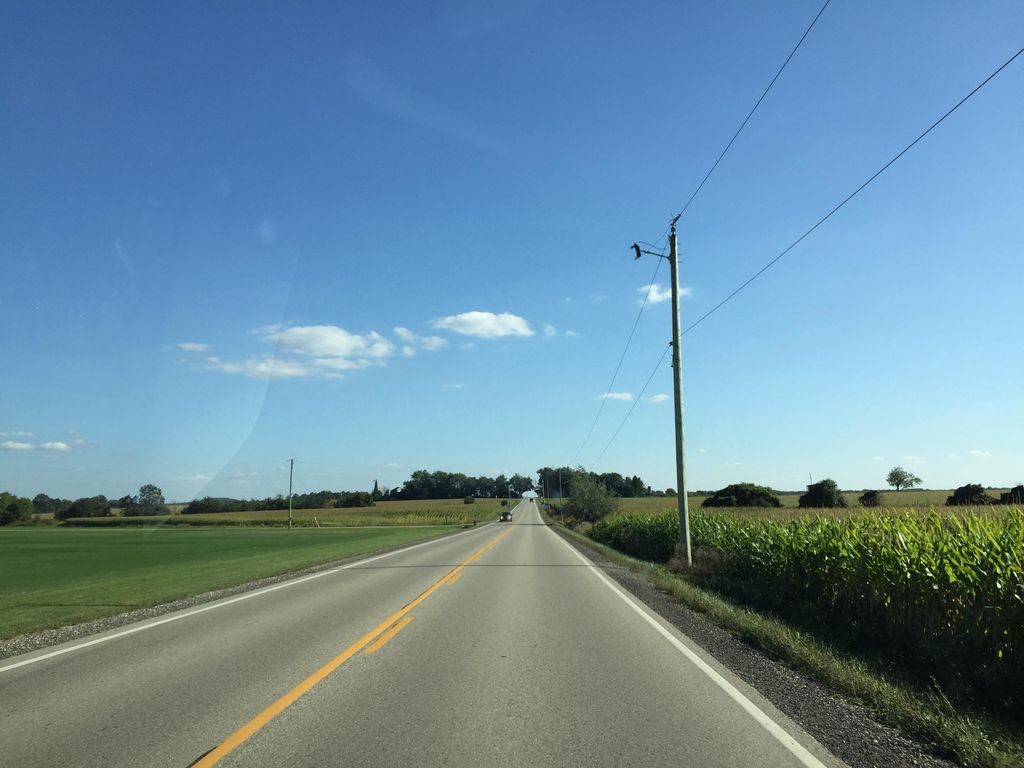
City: kitchener-waterloo